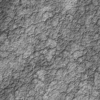
Label: not_dusty